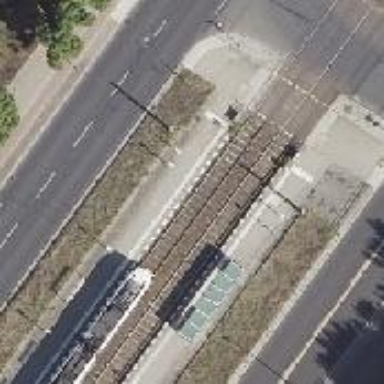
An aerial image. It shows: Platform for public transport with shelter. It serves trams and railways.